Question: I want to include an additional (optional) JTextField in the FileChooser, allowing the user to fill it in while choosing the file rather than giving them an additional prompt after they make their choice. Has anybody attempted something similar and found a working solution?
My target result would look something like this:

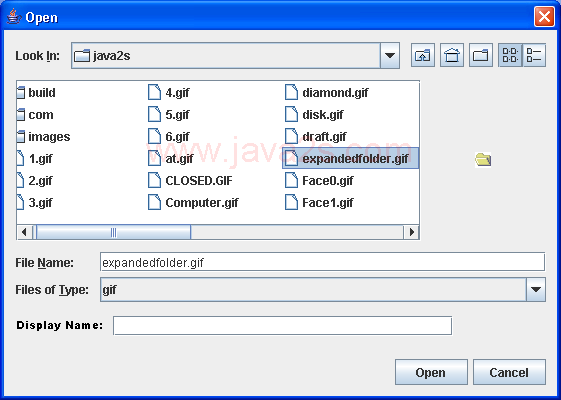
Answer: The <URL> method.
'''
JTextField field = new JTextField("Hello, World");
JPanel accessory = new JPanel();
accessory.setLayout(new FlowLayout());
accessory.add(field);
JFileChooser chooser = new JFileChooser();
chooser.setAccessory(accessory);
int ret = chooser.showOpenDialog(frame);
'''
However, this will layout the new control on the right of the dialog (exact positioning is probably locale-dependent).
To locate the component to the position you want it, you'll probably have to walk the component graph and manipulate it. This would be a very fragile approach and you may be better off just building your own dialog.
This could incorporate a file chooser:
'''
JFileChooser chooser = new JFileChooser();
chooser.addActionListener(new ActionListener() {
@Override
public void actionPerformed(ActionEvent e) {
// TODO - wire into something
System.out.println(e);
}
});
JTextField field = new JTextField("Hello, World");
JPanel panel = new JPanel();
panel.setLayout(new BorderLayout());
panel.add(chooser, BorderLayout.CENTER);
panel.add(field, BorderLayout.SOUTH);
'''